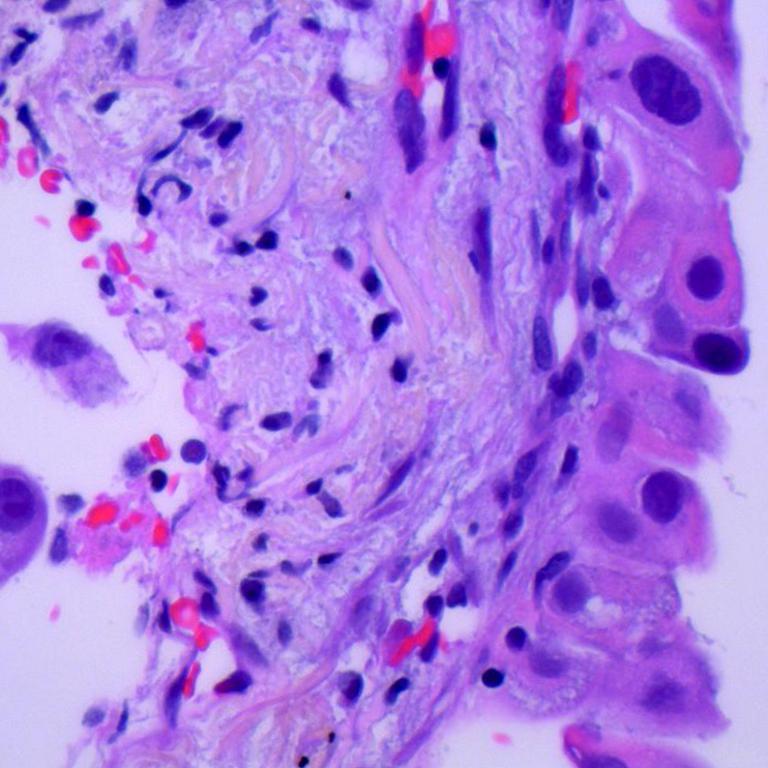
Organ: lung
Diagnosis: adenocarcinomas